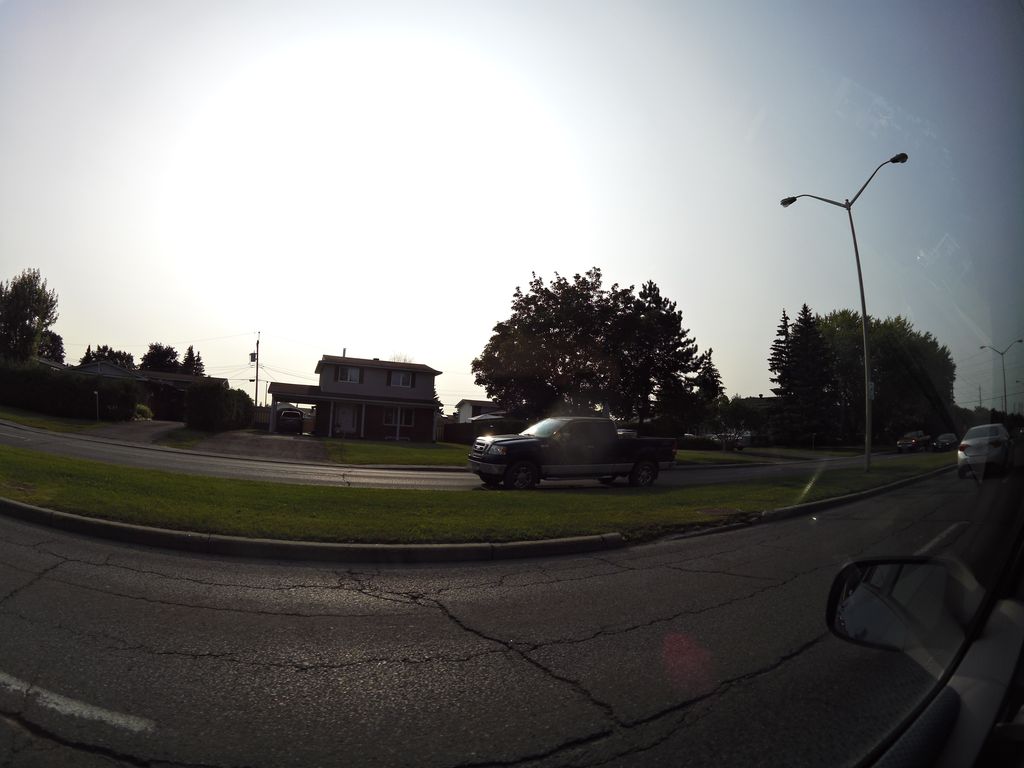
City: ottawa-gatineau